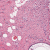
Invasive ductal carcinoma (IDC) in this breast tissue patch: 1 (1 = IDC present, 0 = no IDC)